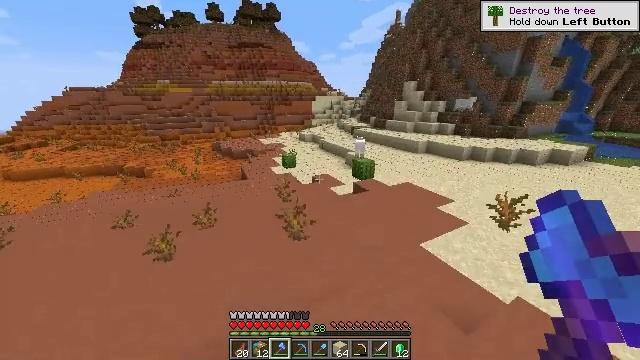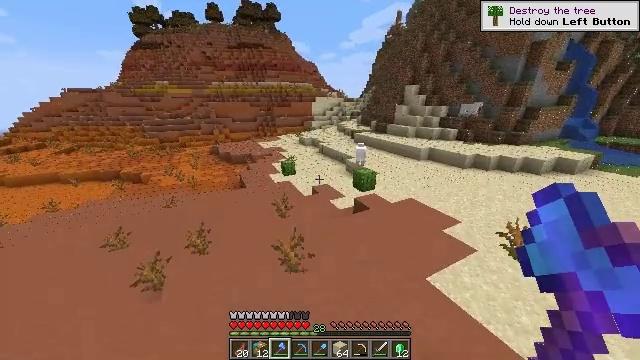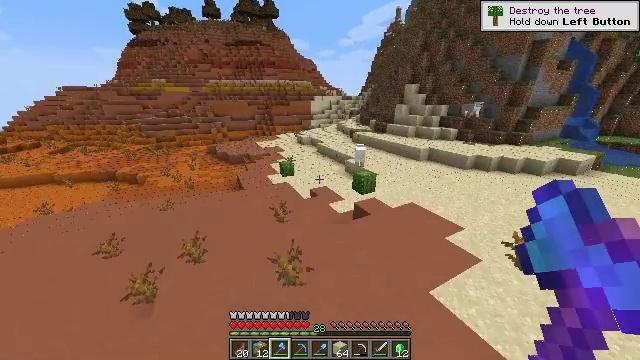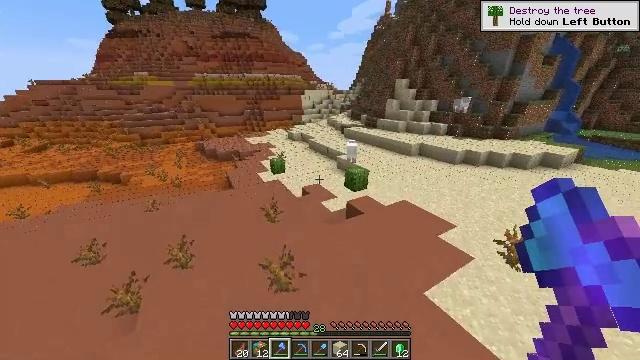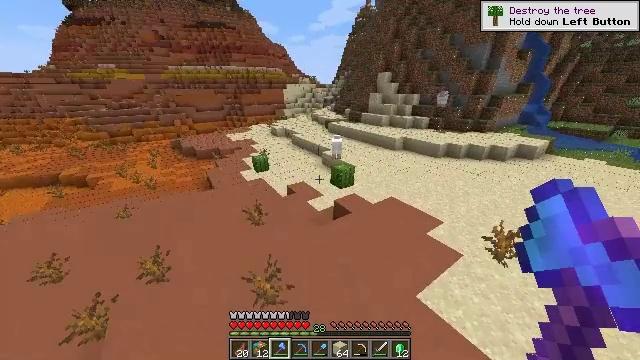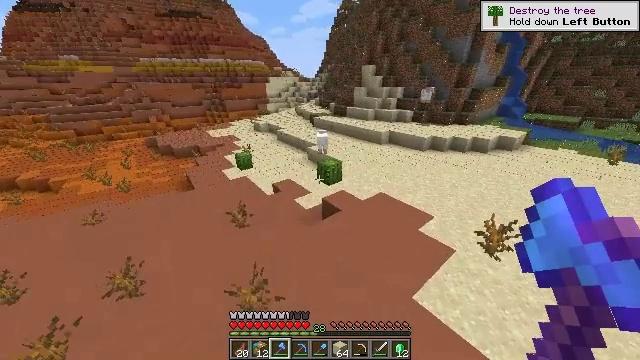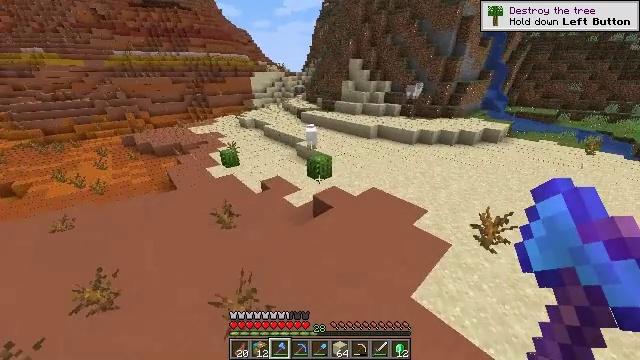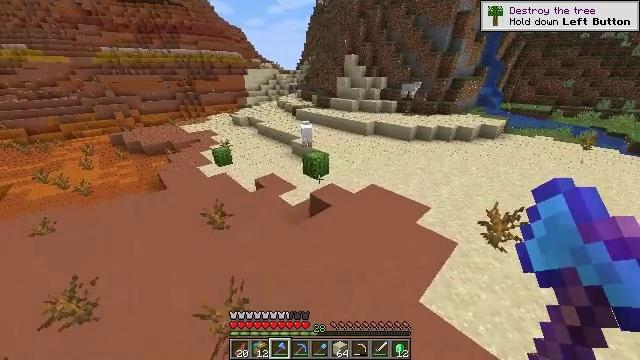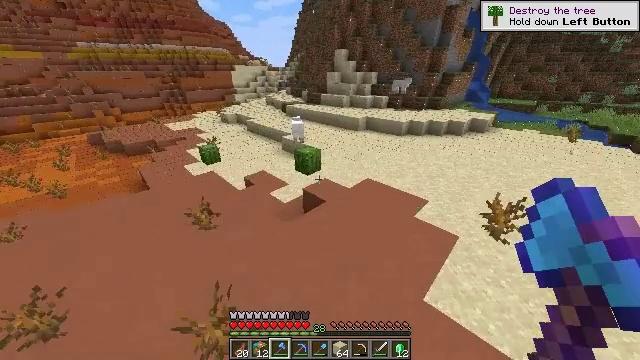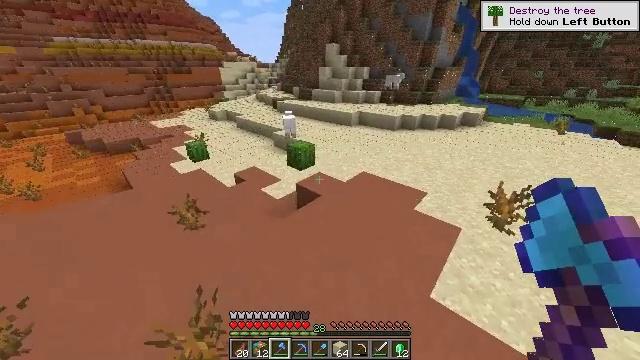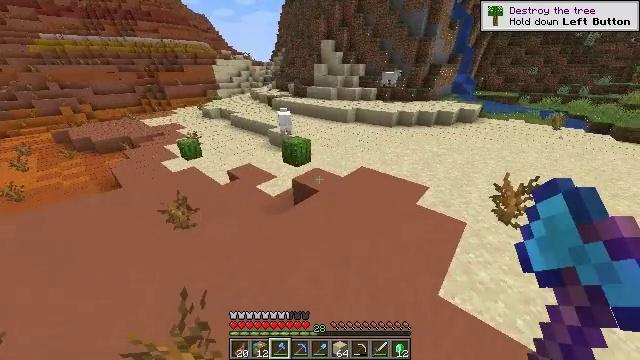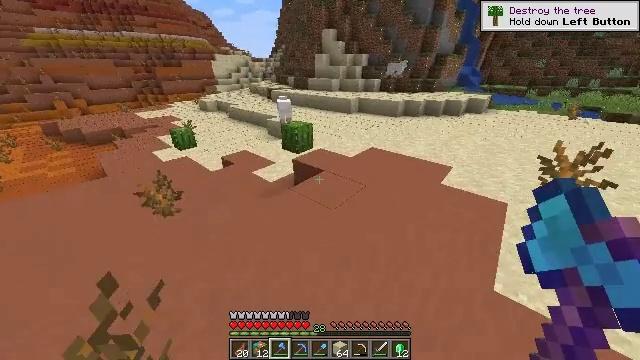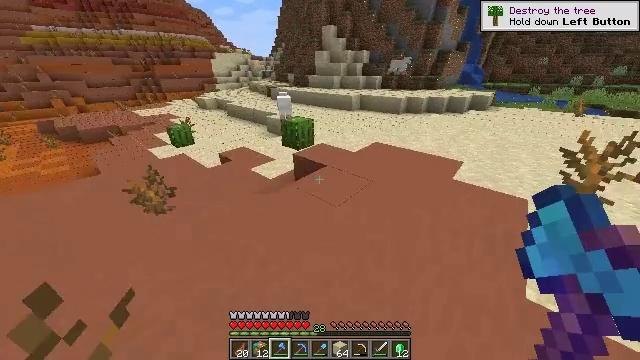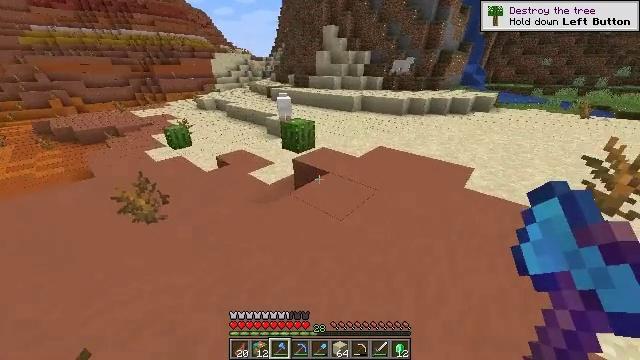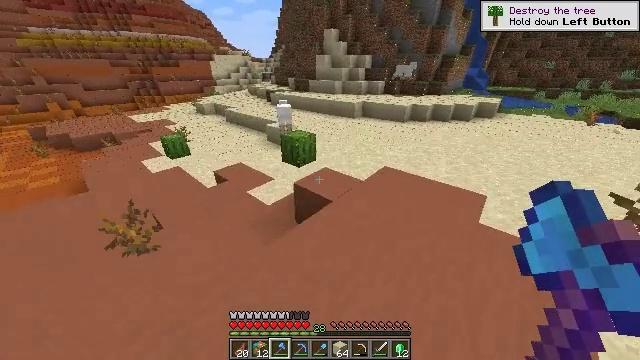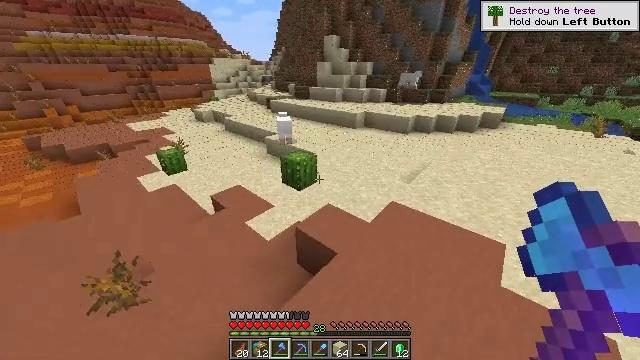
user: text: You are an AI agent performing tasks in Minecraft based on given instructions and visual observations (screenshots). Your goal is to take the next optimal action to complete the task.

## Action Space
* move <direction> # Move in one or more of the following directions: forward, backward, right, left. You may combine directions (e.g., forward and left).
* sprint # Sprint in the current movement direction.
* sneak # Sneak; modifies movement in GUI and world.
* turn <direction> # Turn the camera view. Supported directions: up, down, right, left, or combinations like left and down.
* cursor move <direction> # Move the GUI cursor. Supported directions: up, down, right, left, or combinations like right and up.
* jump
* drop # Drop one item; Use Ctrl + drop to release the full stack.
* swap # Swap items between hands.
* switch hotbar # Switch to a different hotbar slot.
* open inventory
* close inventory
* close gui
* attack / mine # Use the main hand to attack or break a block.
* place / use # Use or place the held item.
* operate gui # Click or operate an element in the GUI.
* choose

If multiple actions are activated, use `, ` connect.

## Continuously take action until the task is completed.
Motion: motion action
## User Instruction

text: Break the cactus block.
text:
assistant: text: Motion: move forward, sprint, jump
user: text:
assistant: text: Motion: move forward, jump
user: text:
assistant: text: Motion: move forward, turn right and down, jump
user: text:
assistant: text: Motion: move forward, turn right and down, jump
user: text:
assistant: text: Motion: move forward, turn right and down, jump
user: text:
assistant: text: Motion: move forward, turn right and down, jump
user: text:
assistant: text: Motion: move forward, turn right, jump
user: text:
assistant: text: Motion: move forward, turn right, jump
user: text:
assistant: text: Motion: move forward, turn right, jump
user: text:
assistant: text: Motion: move forward, turn right, jump
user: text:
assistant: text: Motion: move forward, jump
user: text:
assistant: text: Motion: move forward, sprint, jump
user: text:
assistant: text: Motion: move forward, sprint, jump
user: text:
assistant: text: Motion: move forward, sprint, jump
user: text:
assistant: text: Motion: move forward, jump
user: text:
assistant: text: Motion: move forward, jump
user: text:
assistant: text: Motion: move forward, jump
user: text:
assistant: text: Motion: move forward, turn left and down, jump
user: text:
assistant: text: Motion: move forward, jump
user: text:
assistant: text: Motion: move forward
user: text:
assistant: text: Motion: move forward
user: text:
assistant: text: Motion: move forward
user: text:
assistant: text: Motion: move forward
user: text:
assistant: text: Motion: move forward
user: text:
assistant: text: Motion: move forward
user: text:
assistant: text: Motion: move forward
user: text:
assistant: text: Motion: move forward
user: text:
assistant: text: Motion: move forward
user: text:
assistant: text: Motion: no_op
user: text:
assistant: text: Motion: no_op